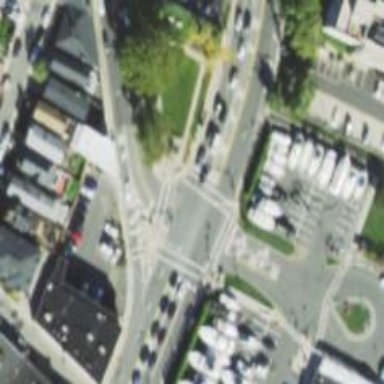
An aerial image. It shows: Footway located on traffic island.